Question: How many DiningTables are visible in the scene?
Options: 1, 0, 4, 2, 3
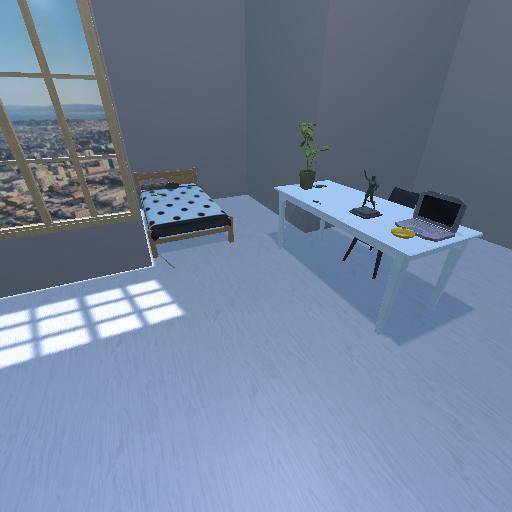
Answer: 1